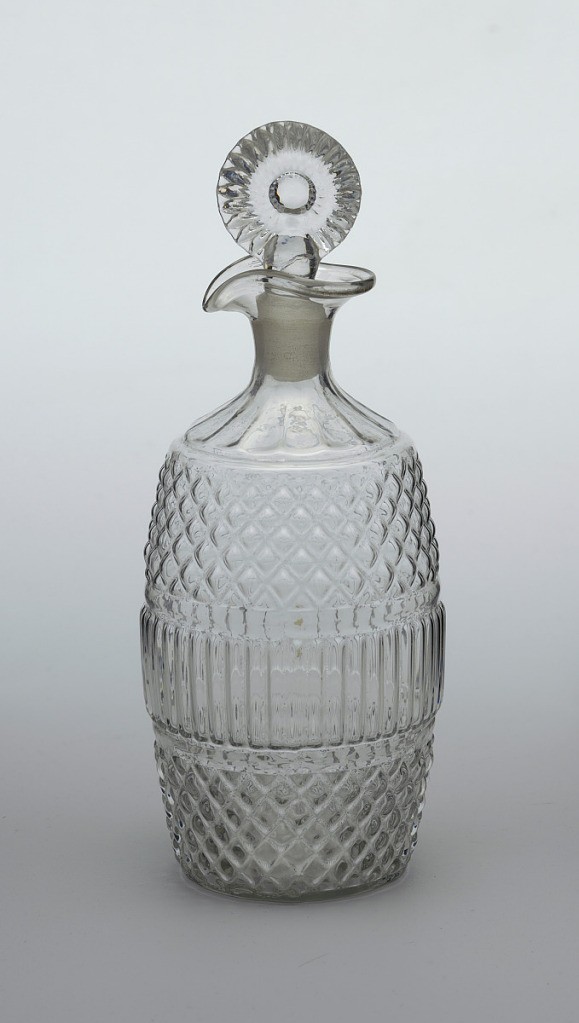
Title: Decanter with Diamond Pattern
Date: ca. 1820–30
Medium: Glass
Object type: decanter
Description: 3-part molded blown, barrel-shaped body. Central band of vertical flutes, diamond pattern above and below, fluted shoulder to neck everted slip with pouring spout, molded fluted bulls-eye stopper.